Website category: university
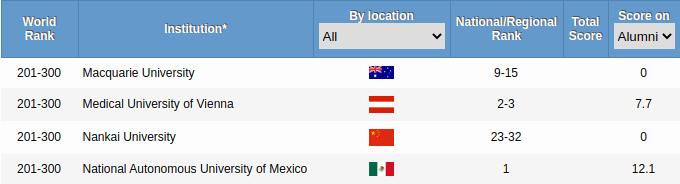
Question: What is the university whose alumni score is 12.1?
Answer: National Autonomous University of Mexico

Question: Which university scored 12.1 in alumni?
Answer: National Autonomous University of Mexico